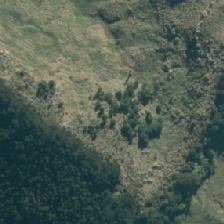
Land cover: broadleaved_indigenous_hardwood